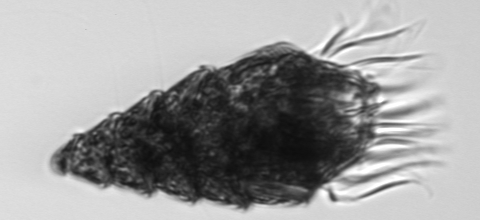
Label: Laboea_strobila